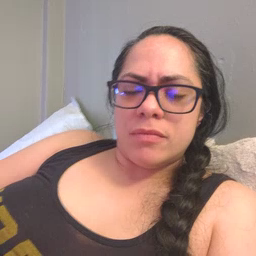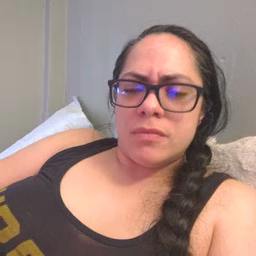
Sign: say